Sex: M
Age: 76
Scanner: Avanto
Primary tumour origin: Gastrointestinal tract
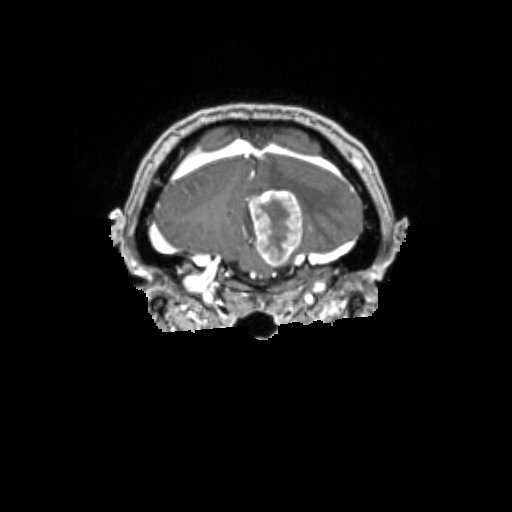
Segmented lesion volume (cc): 22.558
Number of lesion components: 2